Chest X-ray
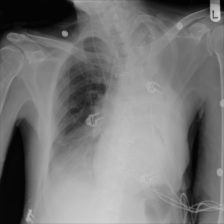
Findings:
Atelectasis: positive
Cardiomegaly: negative
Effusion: positive
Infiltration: negative
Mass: negative
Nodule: negative
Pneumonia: negative
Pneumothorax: negative
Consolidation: positive
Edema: negative
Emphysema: negative
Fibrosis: negative
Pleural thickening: negative
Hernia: negative